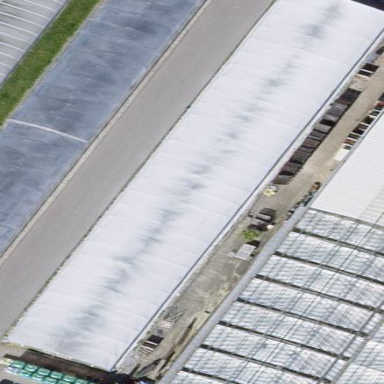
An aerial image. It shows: Greenhouse.